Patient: sex F, age 59
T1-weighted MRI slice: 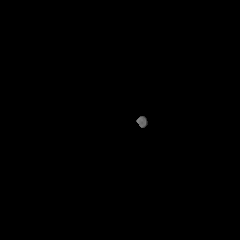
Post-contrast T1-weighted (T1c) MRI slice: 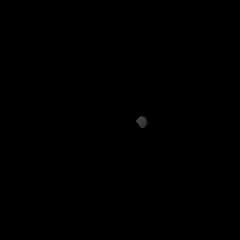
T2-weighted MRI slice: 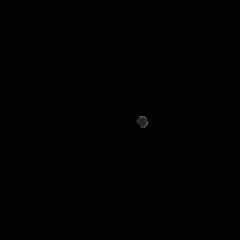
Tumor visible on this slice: no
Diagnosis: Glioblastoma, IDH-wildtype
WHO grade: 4